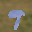
Label: 9